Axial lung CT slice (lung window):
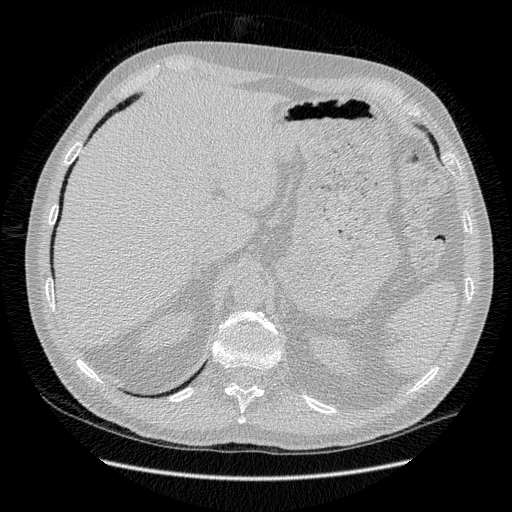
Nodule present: no